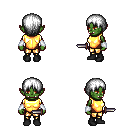
a pixel art fantasy rpg character, female body template, orc, green skin, gold chest armor, gold greaves, white plain hairstyle, white cloth bracers, black shoes, dagger, four views (front, back, left, right), 2x2 character sprite sheet, small pixel art, hard edges, no anti-aliasing